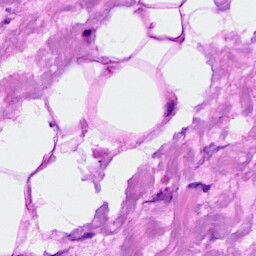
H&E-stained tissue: Breast